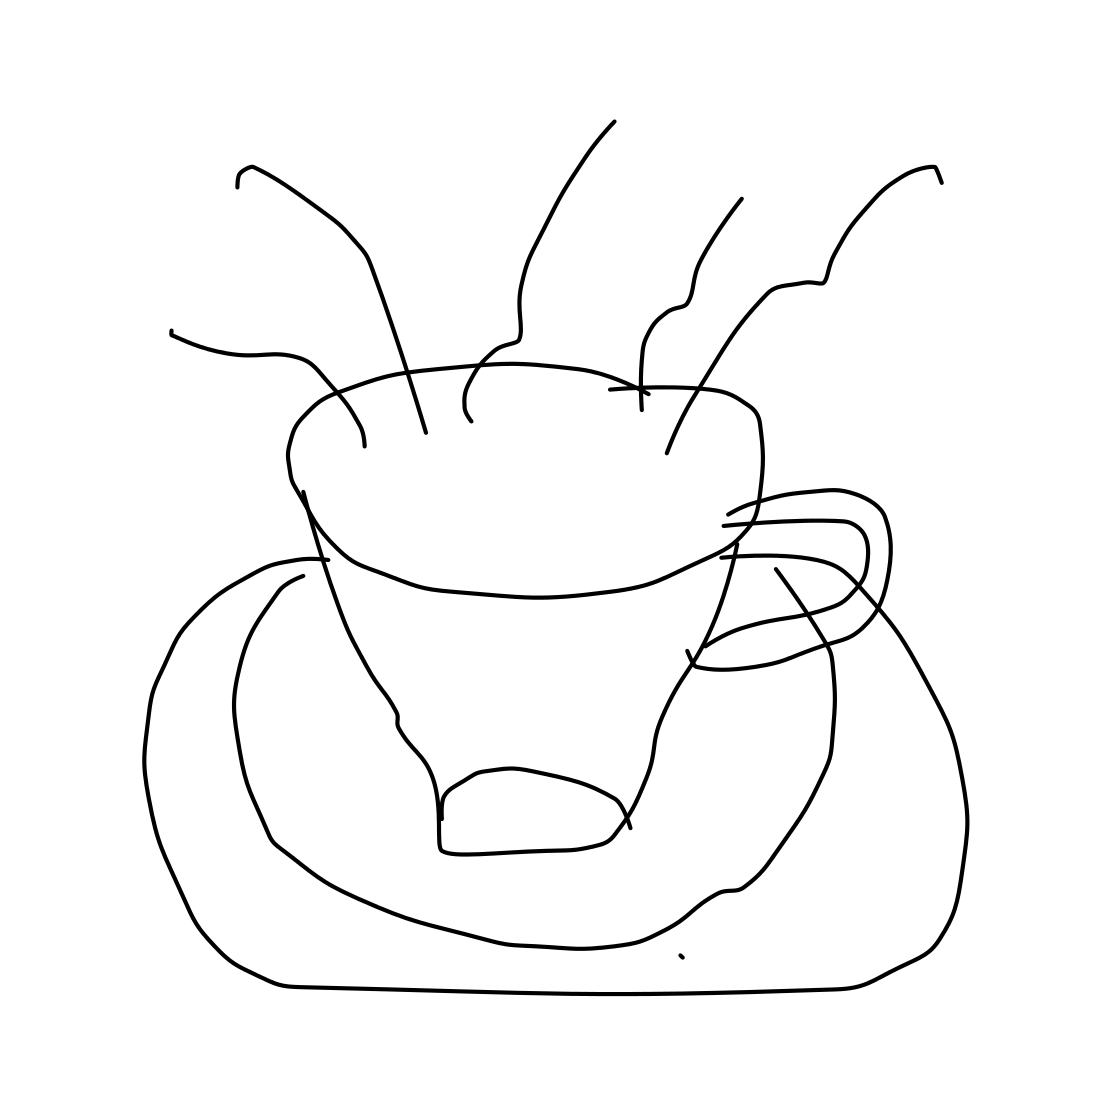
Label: teacup